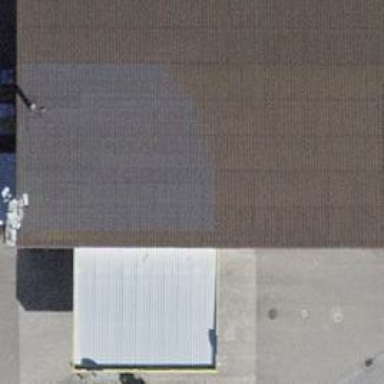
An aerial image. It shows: Building that serves as fuel station.